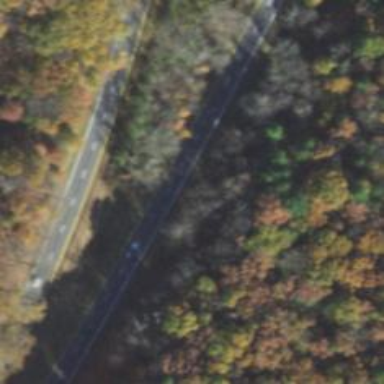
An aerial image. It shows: This image shows trunk highway that functions as expressway.